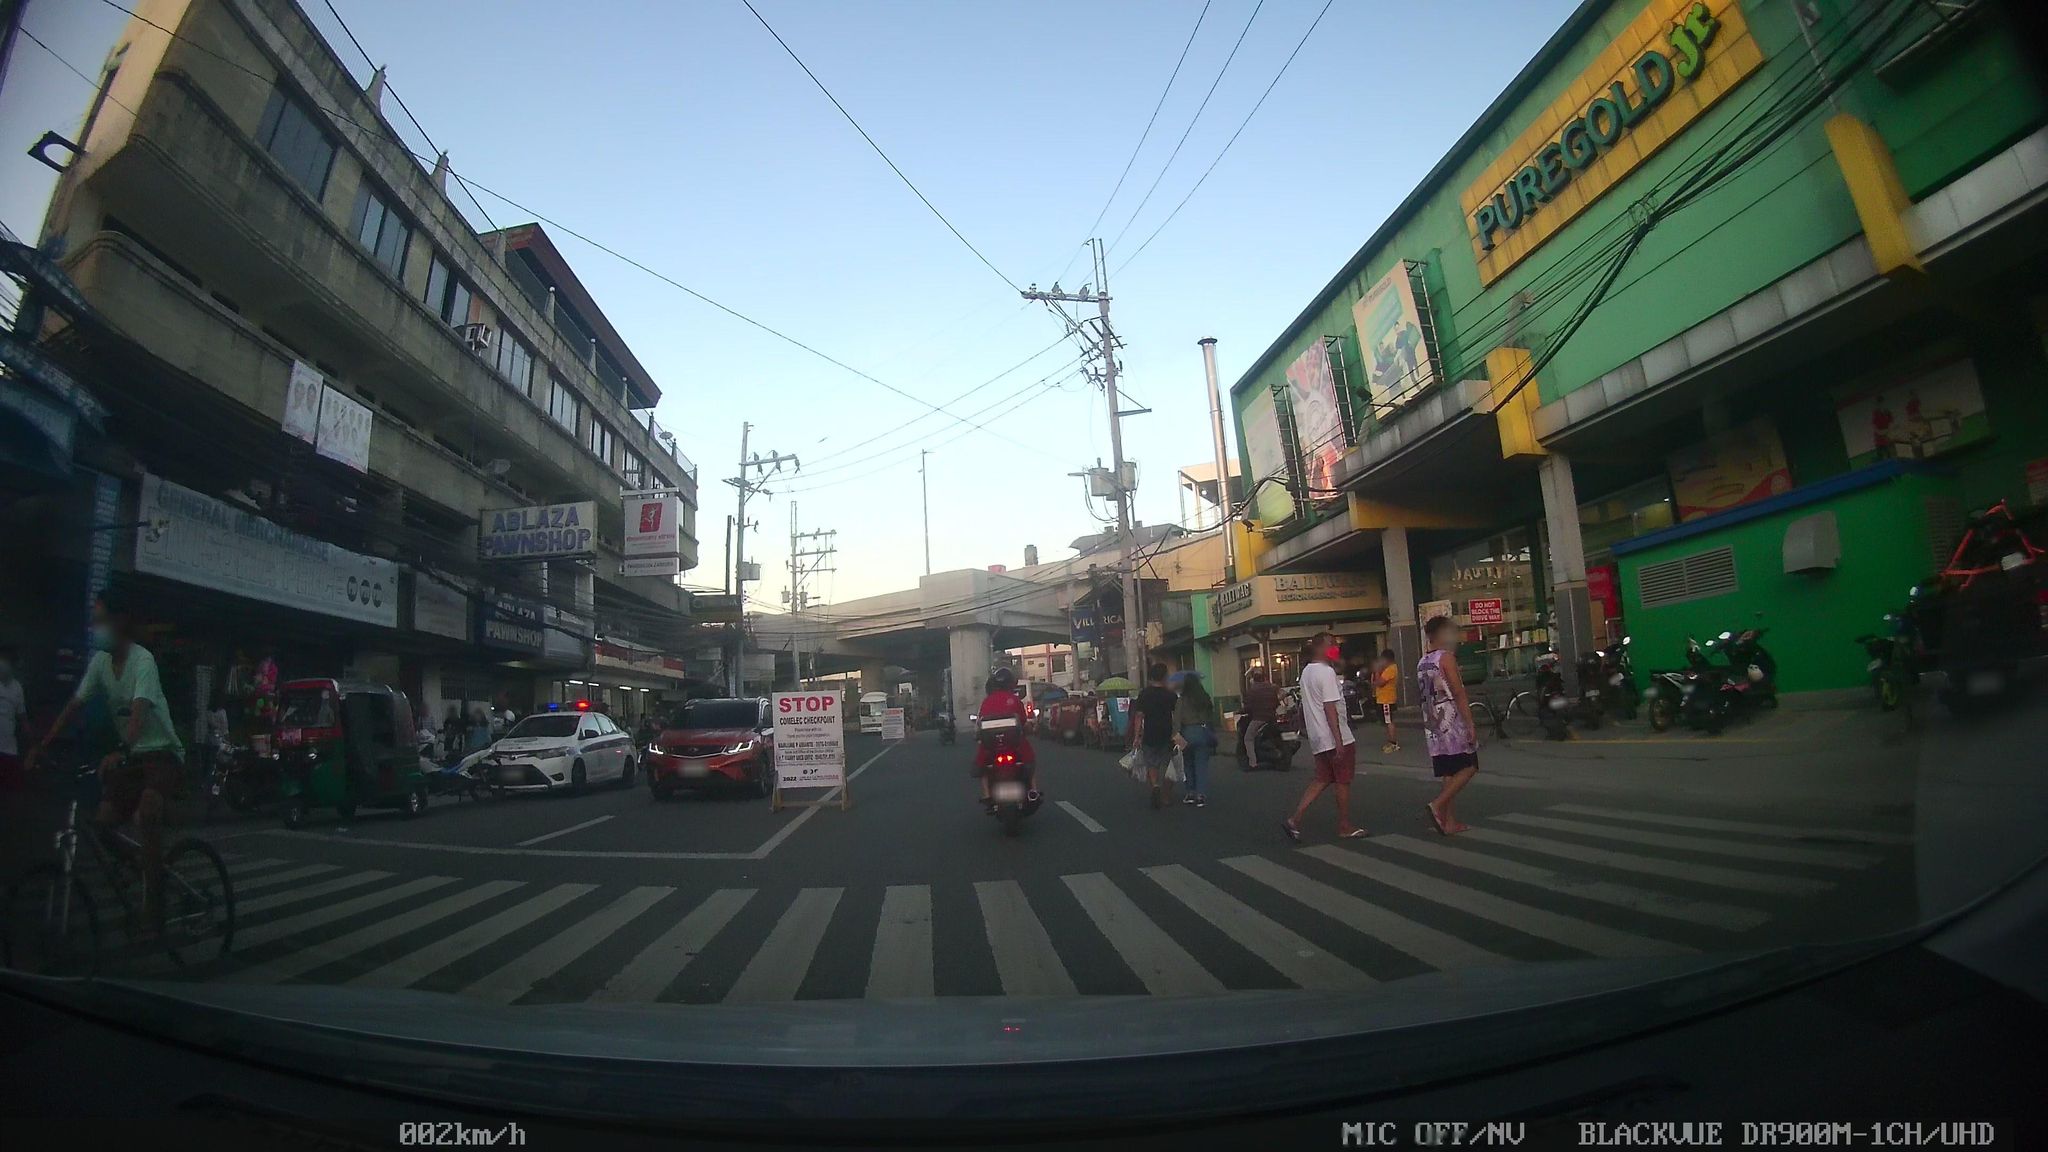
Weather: clear
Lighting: day
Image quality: good
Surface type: driving surface
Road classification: tertiary
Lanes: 4
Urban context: urban centre
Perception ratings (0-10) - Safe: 4.17, Lively: 9.71, Beautiful: 1.49, Boring: 1.5, Depressing: 3.74, Wealthy: 0.67